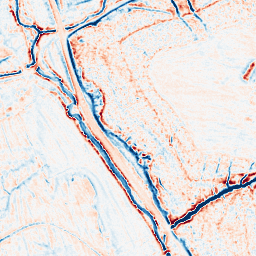
Category: multiscale
Decomposition family: dog_multiscale
Decomposition parameters: sigma_ratio: 1.6
n_scales: 3
base_sigma: 0.5
Upsampling method: quadratic
Upsampling parameters: scale: 8
Upsampling scale: 8